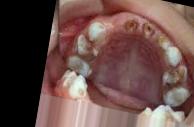
Condition: Caries